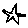
Label: star